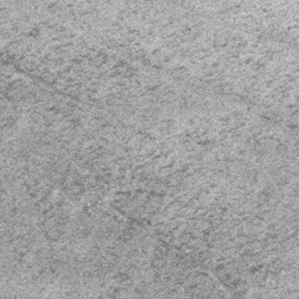
Label: frost